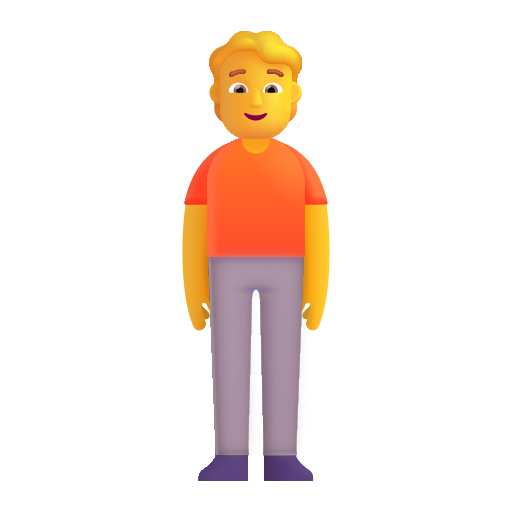
person standing color default